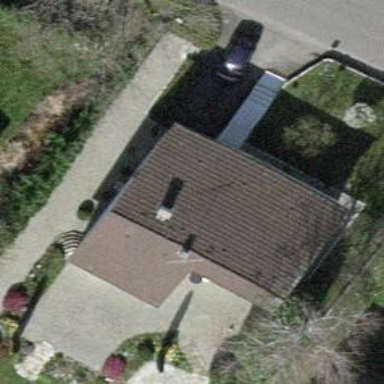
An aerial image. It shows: Gabled roofed house.